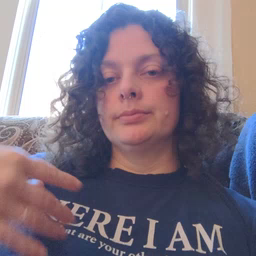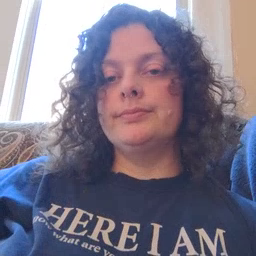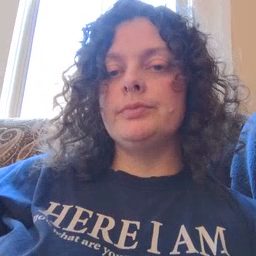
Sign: weus